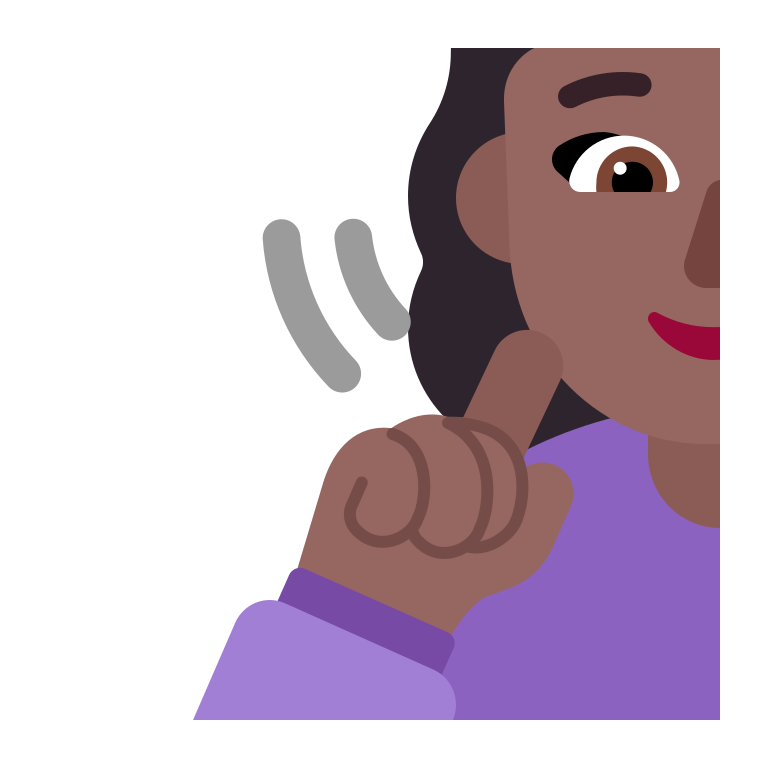
man deaf flat  dark